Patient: sex M, age 30
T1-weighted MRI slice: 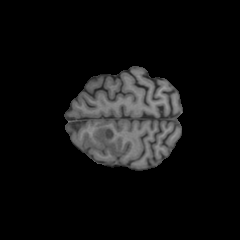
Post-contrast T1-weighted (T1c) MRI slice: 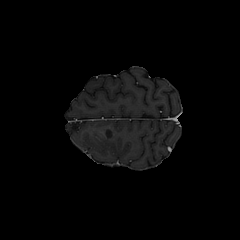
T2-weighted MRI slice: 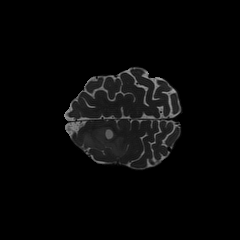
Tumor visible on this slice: yes
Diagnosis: Astrocytoma, IDH-mutant
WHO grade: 4